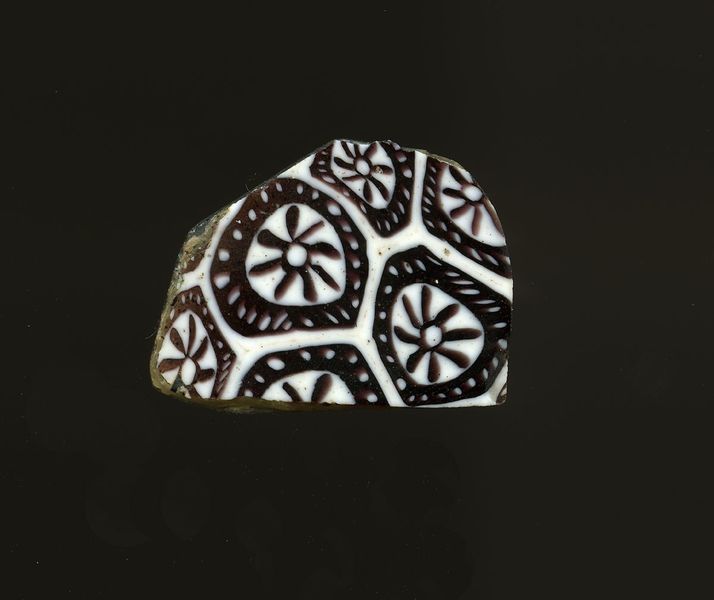
Titel: Mosaikglasfragment
Standort: Hamburg
Institution: Museum für Kunst und Gewerbe Hamburg
Schlagwörter: weiß, blumen, glas, schwarz, vase, rad, antike, stern, fliese, mosaik, fragment, wandschmuck, kaiserzeit, gepresst, geschliffen, bruchstück, scherbe, blüte, blüten, bodenbeläge, frühe kaiserzeit, prinzipat, römische, mittlere, späte